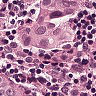
Metastatic tissue present: yes